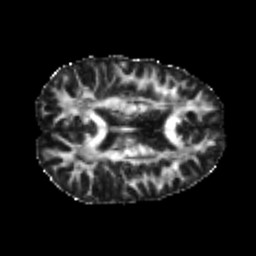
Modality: FA
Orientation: axial
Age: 22
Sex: male
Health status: healthy
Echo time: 0.074 s